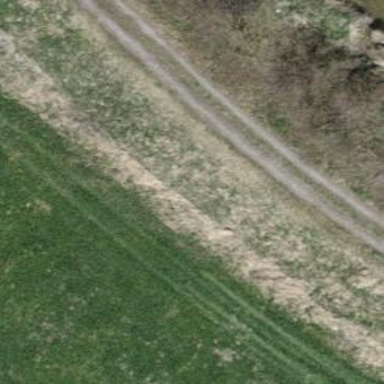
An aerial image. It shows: Gravel track with track type of grade3.